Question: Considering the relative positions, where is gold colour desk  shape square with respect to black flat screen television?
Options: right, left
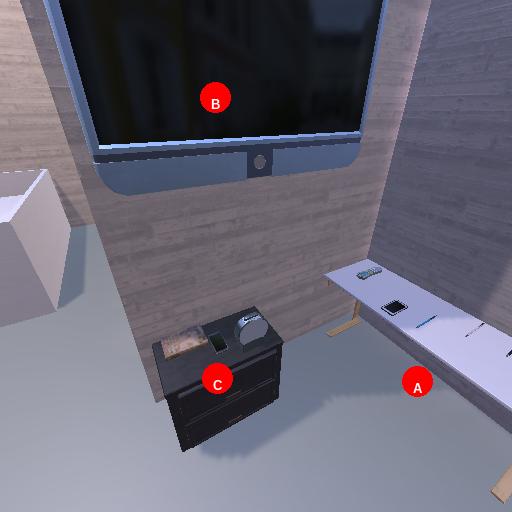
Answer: right